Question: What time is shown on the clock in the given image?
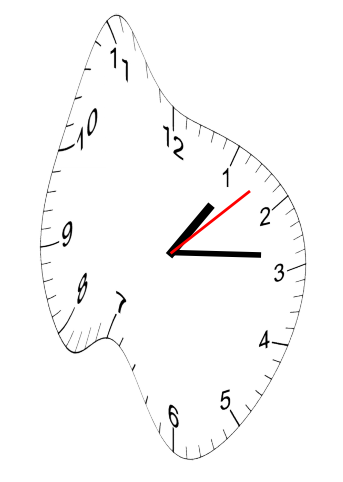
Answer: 01:14:08